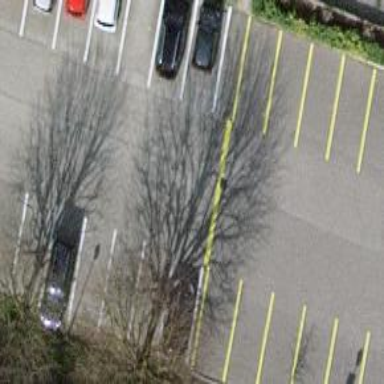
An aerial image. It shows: Road serving as parking aisle.